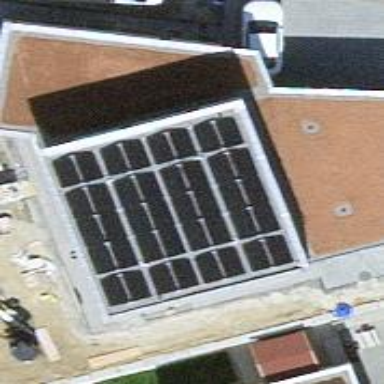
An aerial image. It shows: Solar photovoltaic panel generator.